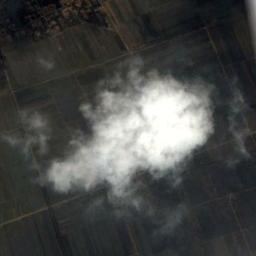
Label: cloud